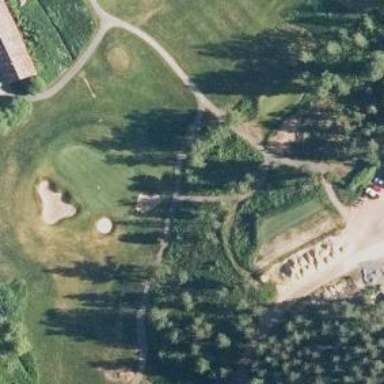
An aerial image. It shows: Path for both road and golf.